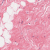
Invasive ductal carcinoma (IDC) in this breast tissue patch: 0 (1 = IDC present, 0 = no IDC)